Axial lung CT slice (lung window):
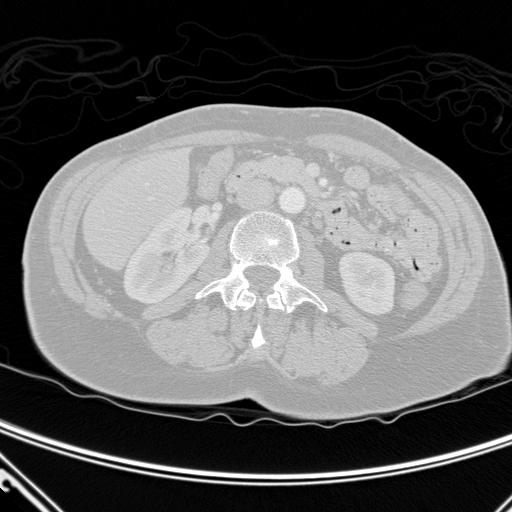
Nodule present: no